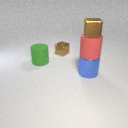
large red rubber cylinder above large blue metal cylinder